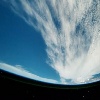
Label: cloud